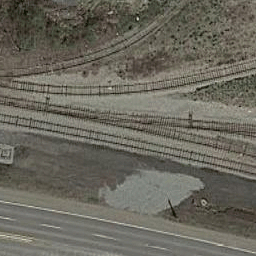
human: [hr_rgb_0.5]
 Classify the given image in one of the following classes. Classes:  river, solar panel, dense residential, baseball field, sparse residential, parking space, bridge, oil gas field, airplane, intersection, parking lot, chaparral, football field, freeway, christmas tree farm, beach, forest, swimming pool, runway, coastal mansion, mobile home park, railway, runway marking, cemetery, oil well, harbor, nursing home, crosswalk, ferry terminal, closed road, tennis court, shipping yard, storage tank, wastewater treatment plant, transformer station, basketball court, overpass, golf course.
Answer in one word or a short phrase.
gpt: railway